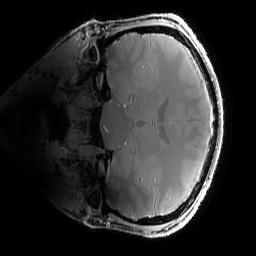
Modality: PDw
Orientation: coronal
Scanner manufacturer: siemens
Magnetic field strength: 6.98 T
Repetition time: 1.32 s
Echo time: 0.00258 s